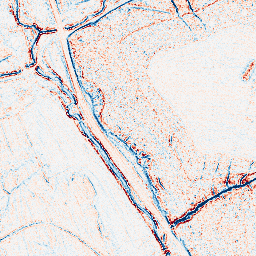
Category: edge_preserving
Decomposition family: bilateral
Decomposition parameters: d: 5
sigma_color: 25
sigma_space: 50
Upsampling method: sinc_hamming
Upsampling parameters: scale: 4
kernel_size: 8
Upsampling scale: 4